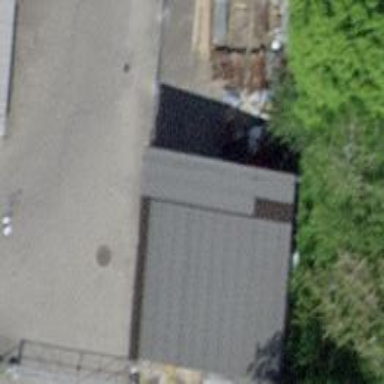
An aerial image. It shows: Industrial building.